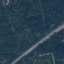
Land use / land cover: Highway